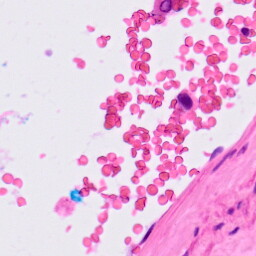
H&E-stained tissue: Lung